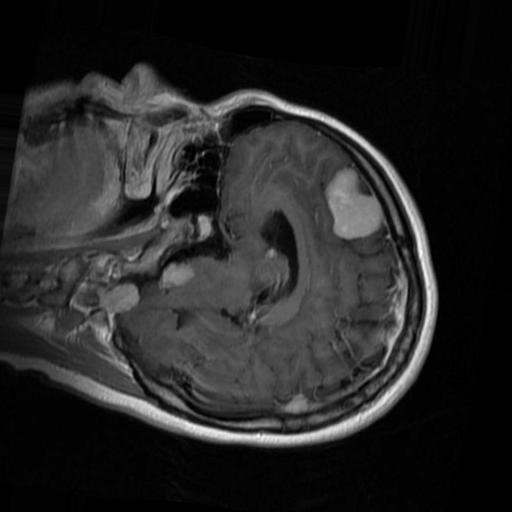
Label: brain_menin